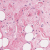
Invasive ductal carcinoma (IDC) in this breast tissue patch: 0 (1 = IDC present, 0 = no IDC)